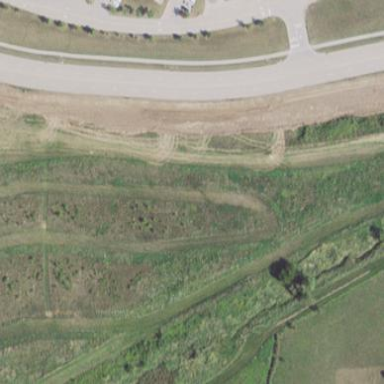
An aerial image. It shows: Track located within leisure land area.